Question: ## Problem
I want to move a single graph in a stack plot with the mouse and update the plot instantly. The values shouldn't only change in the plot (graphical), the list with the values should also be updated, so that I can print them in a file.
## Question
Is it possible to implement this in python with matplotlib or would you recommend me something else? The implementation need to be in python. Matplotlib was recommended to me, but if it's not possible with this package or there is a better one please leave a comment. When you have a code example feel free to share it.
## Example
The x-axis represent time (from today to the future) and the y-axis an anmount of resources. It isn't possible to move a graph to the past (left) when a value would be cut of that is != 0. You can move any graph to the future (right), nothing get's cut.
for example I can't move "O" to the left, but I can move "R" and "Y" (only one time) to the left.
In the example I used lists with only 6 entries, but you could imagine that they are always long enought.
### Values:
'''
x-ax = [0, 1, 2, 3, 4, 5]
y-ax = [0, 1, 2, 3, 4, 5, 6, 7, 8, 9]
R = [0, 1, 2, 1, 1, 1]
Y = [0, 2, 1, 2, 1, 0]
O = [5, 2, 1, 1, 1, 1]
after moving Y one right
R = [0, 1, 2, 1, 1, 1]
Y = [0, 0, 2, 1, 2, 1]
O = [5, 2, 1, 1, 1, 1]
'''

## What I have
I define a figure and add a subplot, now I use the stackplot function to plot my data.
'''
fig = plt.figure()
ax1 = fig.add_subplot(111)
stackPlots = ax1.stackplot(x-ax, R, Y, O)
'''
Thanks to "ImportanceOfBeingErnest"! I added 3 Events and connected them
'''
cid_press = fig.canvas.mpl_connect('button_press_event', on_press)
cid_release = fig.canvas.mpl_connect('button_release_event', on_release)
cid_move = fig.canvas.mpl_connect('motion_notify_event', motion_notify)
def on_press(event):
if(event.button == 1):
for stack_p in stackPlots:
contains, attrd = stack_p.contains(event)
if contains:
selected_stack = stack_p
break
if not contains:
return
# I can change the color, but how can I move it?
selected_stack .set_facecolors('black')
plt.draw()
print("clicked on", attrd, selected_stack)
#print('you pressed', event.button, event.xdata, event.ydata)
def on_release(event):
if (event.button == 1):
print('you released', event.button, event.xdata, event.ydata)
def motion_notify(event):
if (event.button == 1):
return
print('you moved', event.button, event.xdata, event.ydata)
'''
When I click on a Graph now it changes it's color to black. So I know I've got the right one, but I want to move it. The "stackplot" Method returns a List of "PolyCollection". I think that I should redo the whole plot, but I need to find out which "PolyCollection" correspond with which array (R, Y, O)...
Thanks for your help!
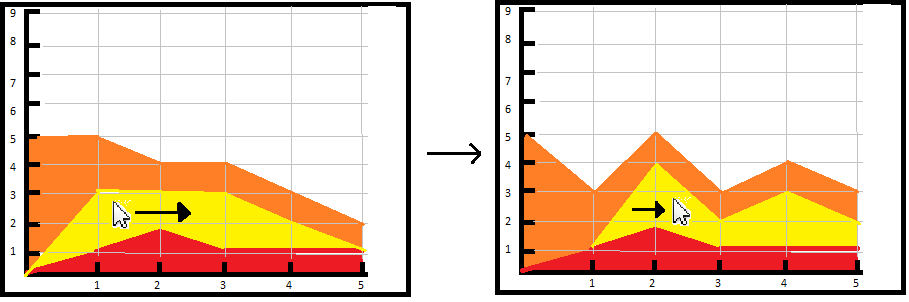
Answer: I think this problem needs to be separated into two main parts. Since moving one stack of the stackplot is not only a graphical movement, but requires to draw a new stackplot with changed data, one would first find a way to calculate new data and then provide a way that the plot is redone with that new data.
### (a) Move row along columns in data
We need a way to move one row inside an array to the left or right, such that the output array may have one column more on the side towards which the movement is performed. This could be done in the following way:
'''
import numpy as np
class Moveable():
def __init__(self, x,y):
self.x = x
self.y = y
def move(self, row, by):
if by >0:
for i in range(by):
self.moveright(row)
self.sanitize()
else:
for i in range(-int(by)):
self.moveleft(row)
self.sanitize()
def moveright(self,row):
x = np.zeros(len(self.x)+1)
x[:len(self.x)] = self.x[:]
x[-1] = self.x[-1]+1
y = np.zeros((self.y.shape[0], len(self.x)+1))
y[:, :len(self.x)] = self.y[:,:]
y[row,0] = 0
y[row,1:] = self.y[row,:]
self.x=x
self.y=y
def moveleft(self,row):
x = np.zeros(len(self.x)+1)
x[1:len(self.x)+1] = self.x[:]
x[0] = self.x[0]-1
y = np.zeros((self.y.shape[0], len(self.x)+1))
y[:, 1:len(self.x)+1] = self.y[:,:]
y[row,-1] = 0
y[row,:-1] = self.y[row,:]
self.x=x
self.y=y
def sanitize(self):
if (self.y[:,0] == 0.).all():
self.x = self.x[1:]
self.y = self.y[:,1:]
if (self.y[:,-1] == 0.).all():
self.x = self.x[:-1]
self.y = self.y[:,:-1]
'''
The usage would e.g. be
'''
x = [0, 1, 2, 3, 4, 5]
R = [0, 1, 2, 1, 1, 1]
Y = [0, 2, 1, 2, 1, 0]
O = [5, 2, 1, 1, 1, 1]
m= Moveable(np.array(x), np.array([R, Y, O]))
m.move(row=2, by=1)
print(m.x) # prints [ 1. 2. 3. 4. 5. 6.]
print(m.y) # [[ 1. 2. 1. 1. 1. 0.]
# [ 2. 1. 2. 1. 0. 0.]
# [ 5. 2. 1. 1. 1. 1.]]
# Note that 0 is not part of the x array any more,
# but that we have 6 as new column on the right side of matrix
'''
### (b) New stackplot when mouse is dragged
Now we can use the above to update an axes with a new stackplot once the mouse selects a stack and is moved by some amount to the left or right.
'''
import matplotlib.pyplot as plt
class StackMover():
def __init__(self, ax, x,y, **kw):
self.m = Moveable(np.array(x), np.array(y))
self.xp = None
self.ax = ax
self.kw = kw
self.stackplot = self.ax.stackplot(self.m.x, self.m.y, **self.kw)
self.c1 = self.ax.figure.canvas.mpl_connect('button_press_event', self.on_press)
self.c2 = self.ax.figure.canvas.mpl_connect('button_release_event', self.on_release)
def on_press(self,event):
self.xp = None
if(event.button != 1): return
self.row = 0
for stack_p in self.stackplot:
contains, attrd = stack_p.contains(event)
if contains:
break
self.row += 1
if not contains:
return
self.xp = event.xdata
def on_release(self,event):
if(event.button != 1): return
if self.xp != None:
by = int(event.xdata - self.xp)
self.m.move(self.row, by)
self.ax.clear()
self.stackplot = self.ax.stackplot(self.m.x, self.m.y, **self.kw)
self.ax.figure.canvas.draw_idle()
self.xp = None
x = [0, 1, 2, 3, 4, 5]
R = [0, 1, 2, 1, 1, 1]
Y = [0, 2, 1, 2, 1, 0]
O = [5, 2, 1, 1, 1, 1]
fig, ax = plt.subplots()
stackPlots = StackMover(ax, x, [R, Y, O])
plt.show()
'''
The result may then look like this
<URL>
I have neglected the motion_notify_event here, as we actually only need the start and end point of the mouse drag to obtain the stack to update.